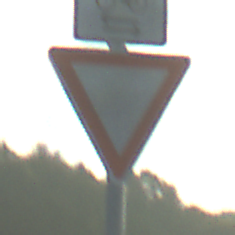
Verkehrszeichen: VorfahrtGewaehren
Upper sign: RichtungsangabeDurchPfeile9
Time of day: MorningAfternoon
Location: Outdoor (Nature)
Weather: Clear
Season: NotSpecified
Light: Natural